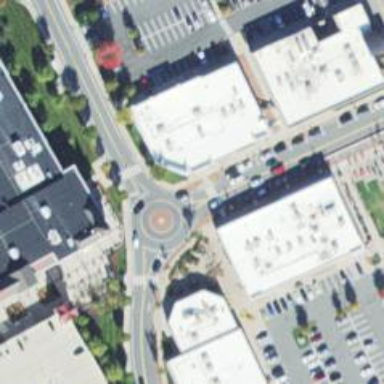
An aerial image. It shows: Unclassified road with asphalt surface leading to roundabout.